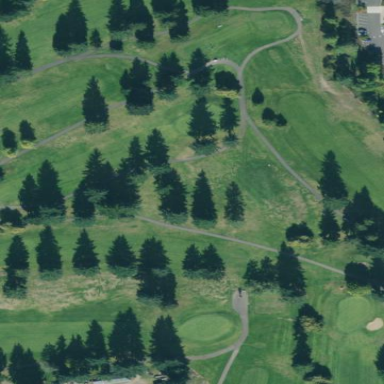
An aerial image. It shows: Designated golf cart path.